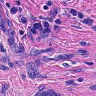
Metastatic tissue present: yes